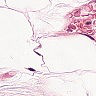
Metastatic tissue present: no